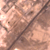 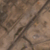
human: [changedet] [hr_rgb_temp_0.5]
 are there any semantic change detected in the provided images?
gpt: A road appeared on the right of an existing one.